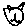
Label: cat